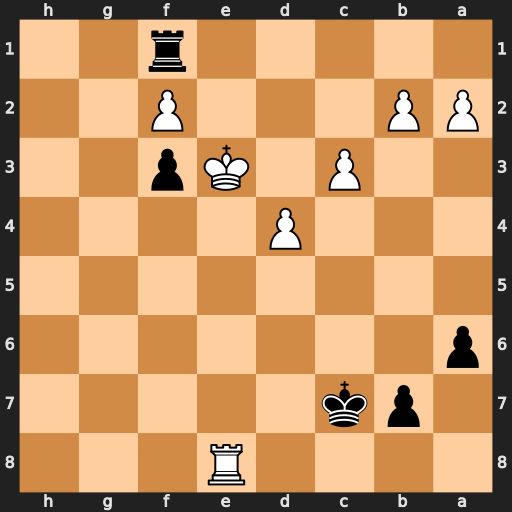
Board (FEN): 4R3/1pk5/p7/8/3P4/2P1Kp2/PP3P2/5r2
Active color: b
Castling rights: -
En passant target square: -
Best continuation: Re1+ Kf4 Rxe8